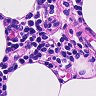
Metastatic tissue present: no